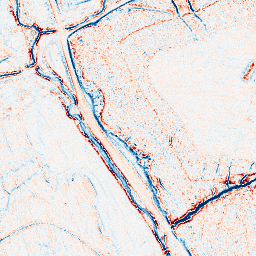
Category: edge_preserving
Decomposition family: anisotropic_diffusion
Decomposition parameters: iterations: 20
kappa: 30
gamma: 0.05
Upsampling method: cubic_catmull_rom
Upsampling parameters: scale: 8
Upsampling scale: 8